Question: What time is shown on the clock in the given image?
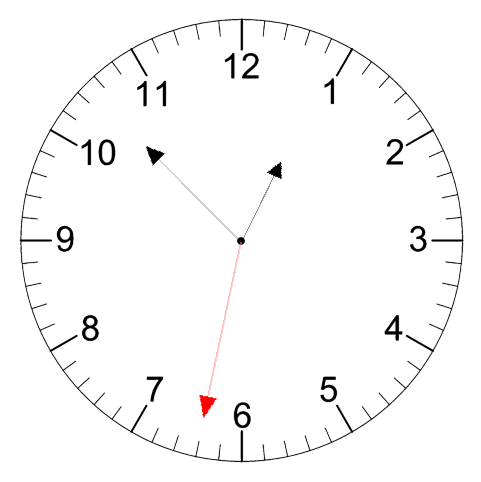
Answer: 12:52:32